Interaction volume radius: 5 \u00c5
Interaction volume height: 15 \u00c5
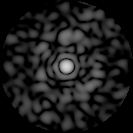
Disorder parameter: 0.793